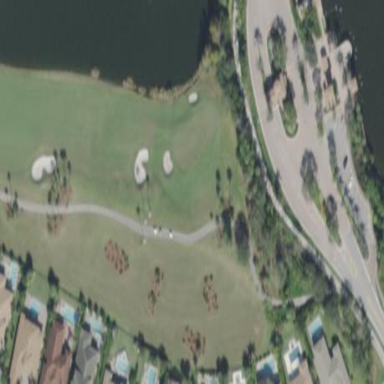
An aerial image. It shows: Scenic golf fairway.